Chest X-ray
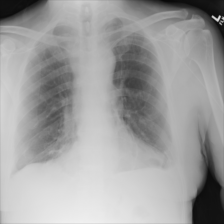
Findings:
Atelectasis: negative
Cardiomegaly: negative
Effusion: negative
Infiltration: negative
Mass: negative
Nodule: negative
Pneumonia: negative
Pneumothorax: negative
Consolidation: negative
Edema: negative
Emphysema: negative
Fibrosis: negative
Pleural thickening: negative
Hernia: negative